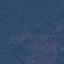
Label: Forest